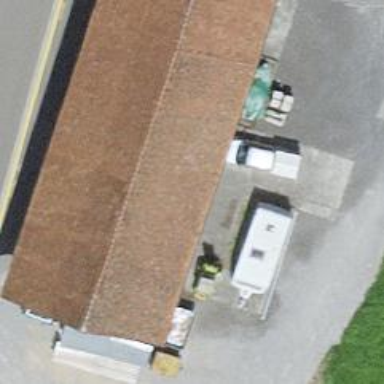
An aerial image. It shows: Barn.